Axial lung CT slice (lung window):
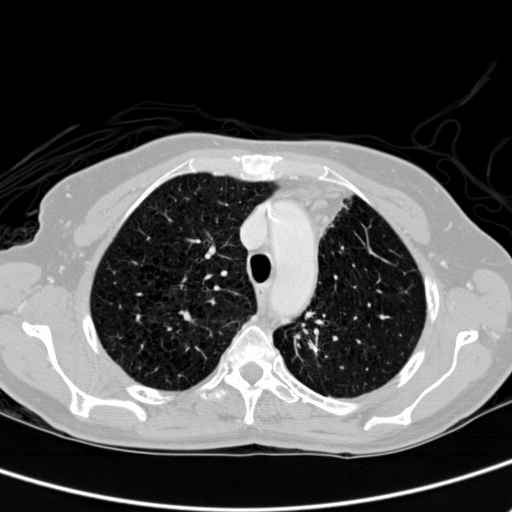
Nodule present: no